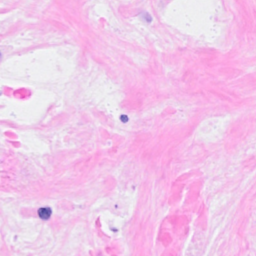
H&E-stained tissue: Breast